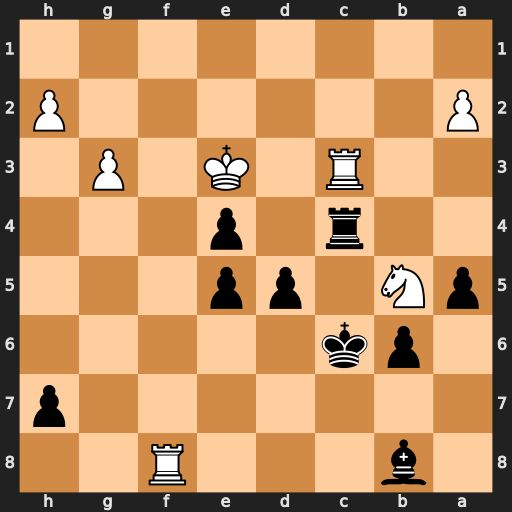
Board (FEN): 1b3R2/7p/1pk5/pN1pp3/2r1p3/2R1K1P1/P6P/8
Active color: b
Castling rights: -
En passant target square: -
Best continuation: d4+ Kd2 dxc3+